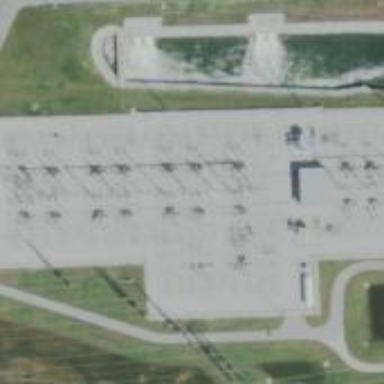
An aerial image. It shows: Switch used for power control.